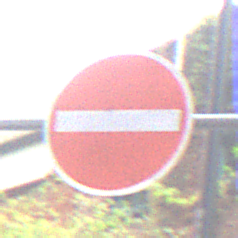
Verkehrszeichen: VerbotDerEinfahrt
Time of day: MorningAfternoon
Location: Outdoor (Urban)
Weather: Overcast
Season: NotSpecified
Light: Natural